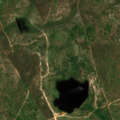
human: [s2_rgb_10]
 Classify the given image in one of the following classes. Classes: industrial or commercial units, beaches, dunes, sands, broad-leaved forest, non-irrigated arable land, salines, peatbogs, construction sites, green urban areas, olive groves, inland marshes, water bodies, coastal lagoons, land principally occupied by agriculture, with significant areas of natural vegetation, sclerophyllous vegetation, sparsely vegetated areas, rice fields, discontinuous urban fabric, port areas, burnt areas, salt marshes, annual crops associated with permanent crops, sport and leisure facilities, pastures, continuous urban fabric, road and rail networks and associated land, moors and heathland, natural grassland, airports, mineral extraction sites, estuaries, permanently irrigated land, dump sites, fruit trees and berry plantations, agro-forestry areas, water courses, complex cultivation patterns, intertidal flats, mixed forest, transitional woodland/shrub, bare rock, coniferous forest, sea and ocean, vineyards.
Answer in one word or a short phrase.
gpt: continuous urban fabric